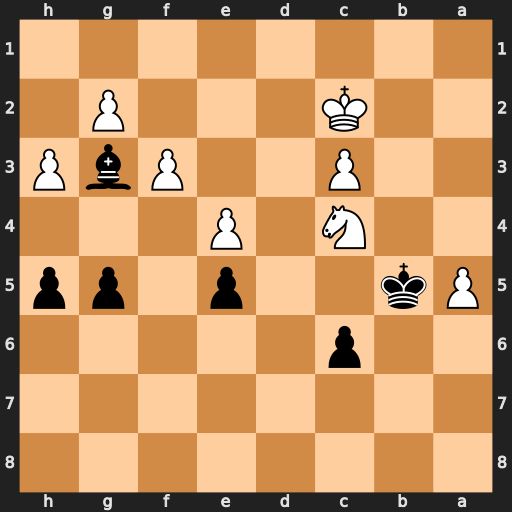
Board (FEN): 8/8/2p5/Pk2p1pp/2N1P3/2P2PbP/2K3P1/8
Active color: b
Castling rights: -
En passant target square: -
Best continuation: Kxc4 a6 Bf2